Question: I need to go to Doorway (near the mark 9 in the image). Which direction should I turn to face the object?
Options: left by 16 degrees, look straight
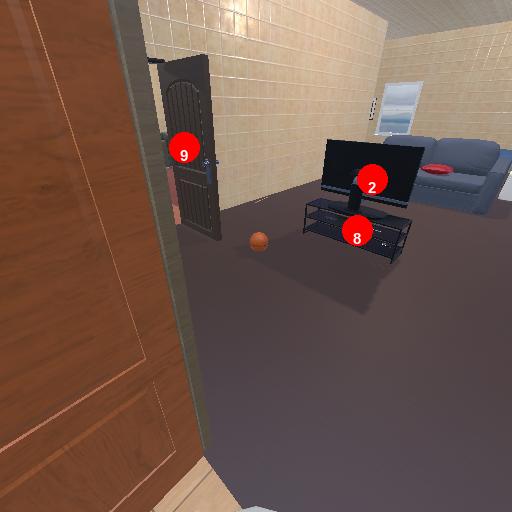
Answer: left by 16 degrees